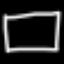
Label: square